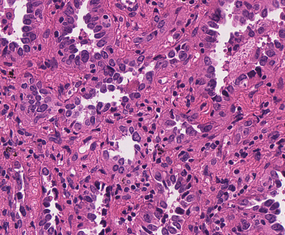
Tumor epithelial tissue: yes
Tumor-associated stroma tissue: yes
Normal tissue: no